The image is the raw time-domain waveform of a rolling-element bearing's vibration signal. Classify the bearing condition as one of: normal, inner_race, outer_race, ball.
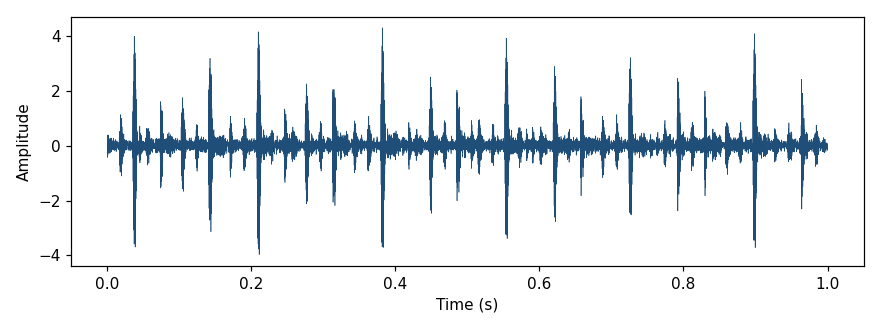
Answer: outer_race